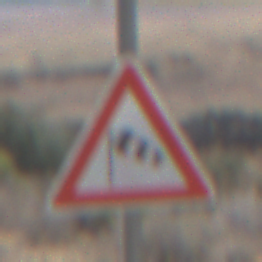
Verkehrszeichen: SeitenwindVonLinks
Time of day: Midday
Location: Outdoor (Nature)
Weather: Clear
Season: NotSpecified
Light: Natural